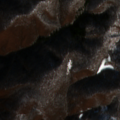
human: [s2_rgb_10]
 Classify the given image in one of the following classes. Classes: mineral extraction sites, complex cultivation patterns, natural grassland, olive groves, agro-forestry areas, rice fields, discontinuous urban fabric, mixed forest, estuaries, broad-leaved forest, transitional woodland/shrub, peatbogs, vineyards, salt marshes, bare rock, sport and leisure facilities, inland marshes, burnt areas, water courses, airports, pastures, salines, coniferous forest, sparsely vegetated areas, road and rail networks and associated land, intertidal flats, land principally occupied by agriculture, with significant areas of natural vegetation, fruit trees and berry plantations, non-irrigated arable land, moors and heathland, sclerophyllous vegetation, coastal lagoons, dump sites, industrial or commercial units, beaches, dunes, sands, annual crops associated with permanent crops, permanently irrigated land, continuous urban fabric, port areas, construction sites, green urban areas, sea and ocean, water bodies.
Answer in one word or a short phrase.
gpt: land principally occupied by agriculture, with significant areas of natural vegetation, broad-leaved forest